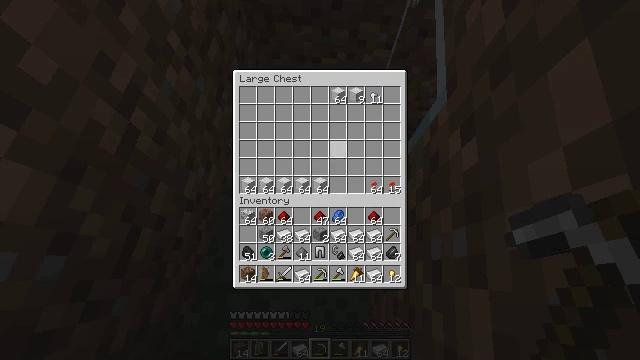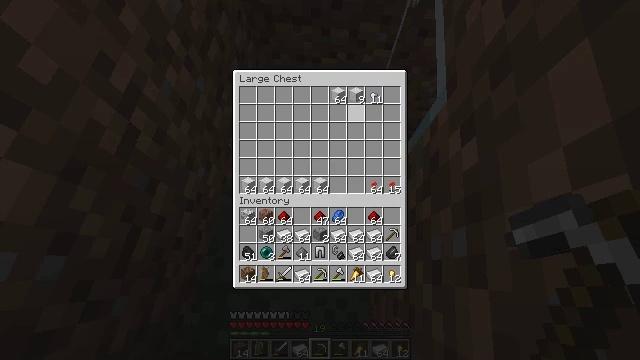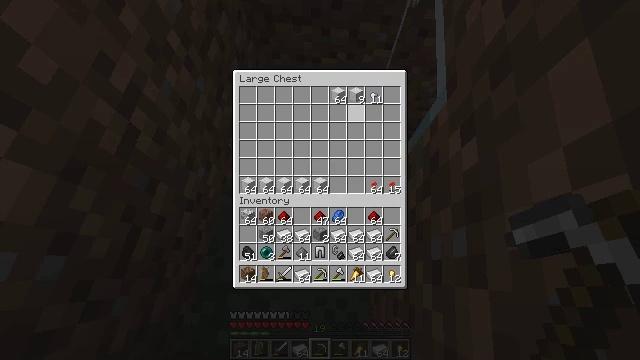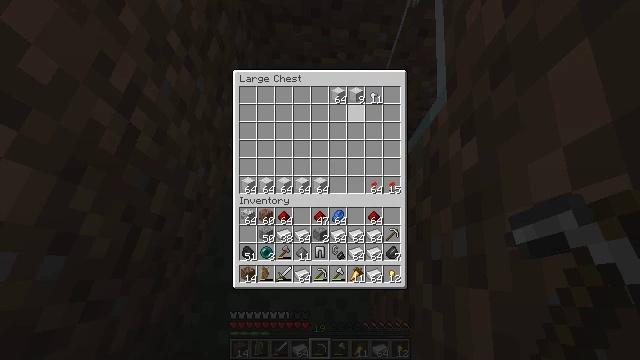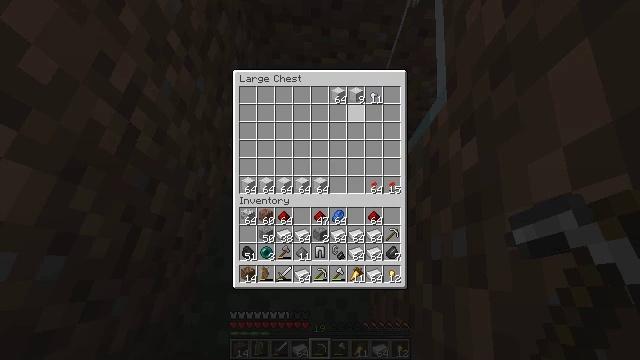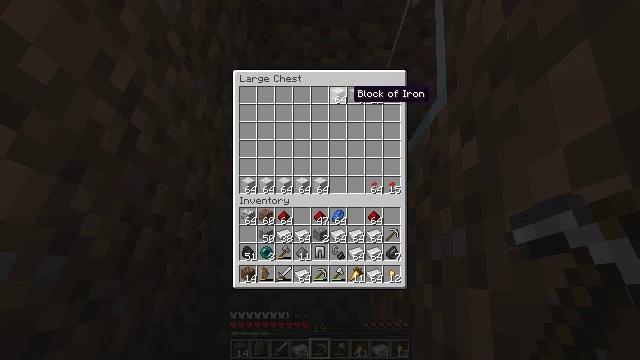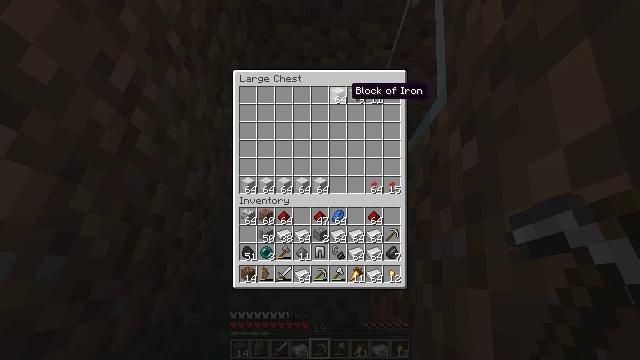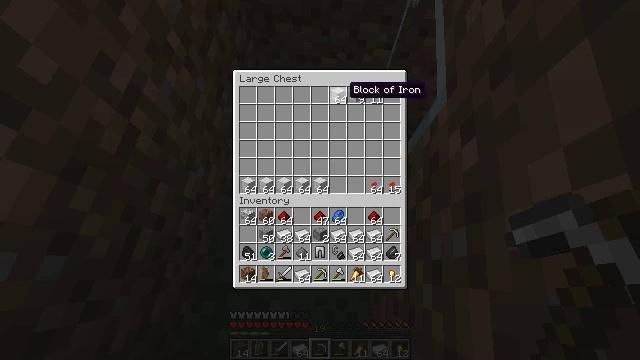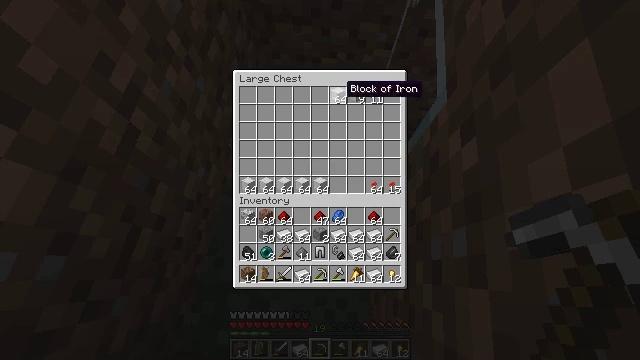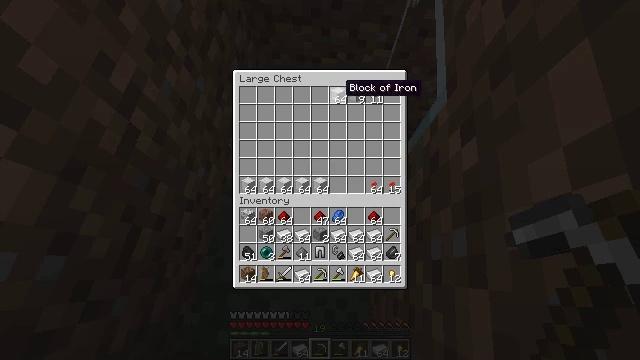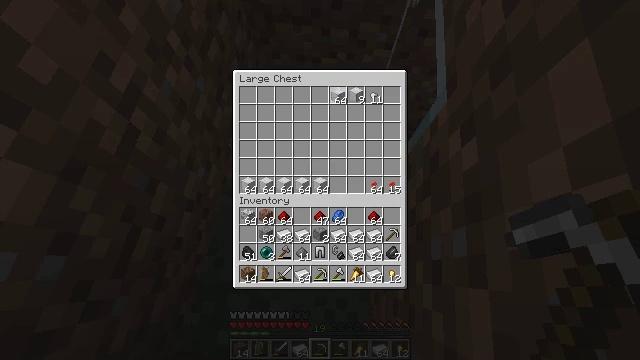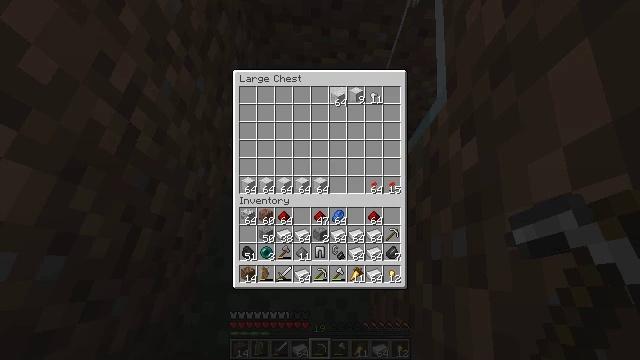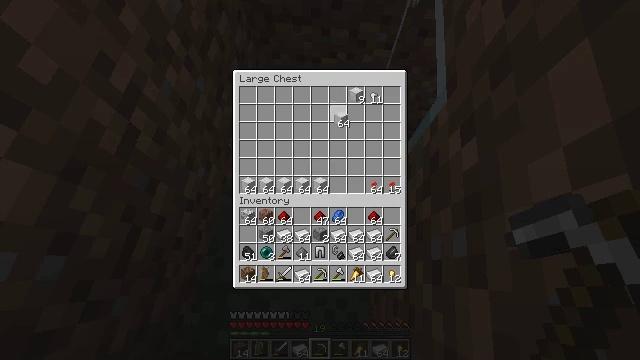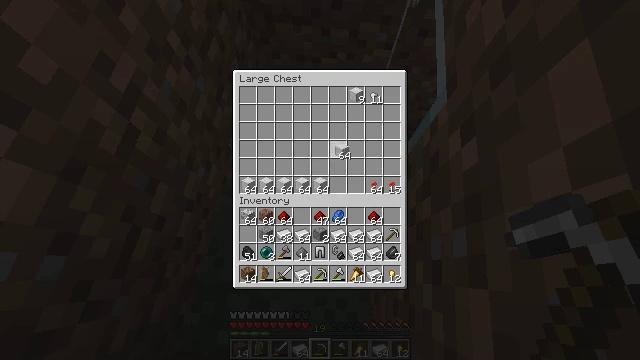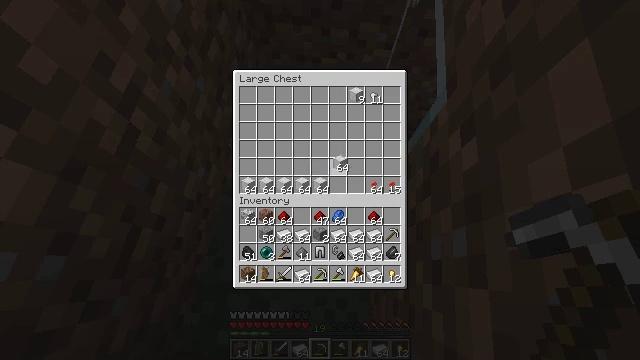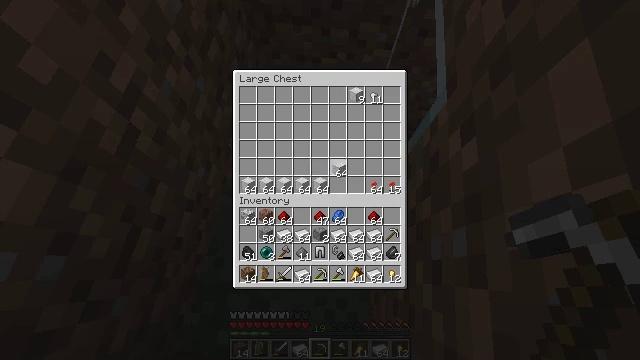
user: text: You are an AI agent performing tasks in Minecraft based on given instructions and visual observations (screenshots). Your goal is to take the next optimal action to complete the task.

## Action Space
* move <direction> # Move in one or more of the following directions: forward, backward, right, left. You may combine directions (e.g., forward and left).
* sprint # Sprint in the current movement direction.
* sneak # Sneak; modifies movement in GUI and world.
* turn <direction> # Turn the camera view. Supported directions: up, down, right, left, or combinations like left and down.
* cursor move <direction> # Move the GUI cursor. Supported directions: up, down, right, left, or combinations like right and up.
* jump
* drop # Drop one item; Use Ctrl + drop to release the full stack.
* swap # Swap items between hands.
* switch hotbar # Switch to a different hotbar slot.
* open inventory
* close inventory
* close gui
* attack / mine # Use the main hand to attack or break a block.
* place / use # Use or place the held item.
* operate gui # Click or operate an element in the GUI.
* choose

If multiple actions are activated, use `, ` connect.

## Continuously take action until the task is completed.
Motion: motion action
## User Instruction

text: Use the crafting table to create an iron block from ingots.
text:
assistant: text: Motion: turn right and up
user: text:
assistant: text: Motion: turn up
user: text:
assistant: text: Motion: no_op
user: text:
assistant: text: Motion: no_op
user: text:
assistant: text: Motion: no_op
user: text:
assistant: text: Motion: no_op
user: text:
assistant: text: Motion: no_op
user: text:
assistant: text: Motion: no_op
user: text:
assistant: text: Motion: no_op
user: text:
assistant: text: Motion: attack / mine
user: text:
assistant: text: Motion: attack / mine
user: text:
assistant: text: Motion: turn down, attack / mine
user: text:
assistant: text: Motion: turn down
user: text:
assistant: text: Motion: turn down
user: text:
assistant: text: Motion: no_op
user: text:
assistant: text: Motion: no_op
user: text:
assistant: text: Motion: no_op
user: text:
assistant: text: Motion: no_op
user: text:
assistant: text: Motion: no_op
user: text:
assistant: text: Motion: no_op
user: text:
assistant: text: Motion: no_op
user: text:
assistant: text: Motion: attack / mine
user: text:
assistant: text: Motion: attack / mine
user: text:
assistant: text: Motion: attack / mine
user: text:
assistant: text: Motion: turn up
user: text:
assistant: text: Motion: turn up
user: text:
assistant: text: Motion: turn up
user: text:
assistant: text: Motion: turn up
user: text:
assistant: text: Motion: turn up
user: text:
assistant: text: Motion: no_op